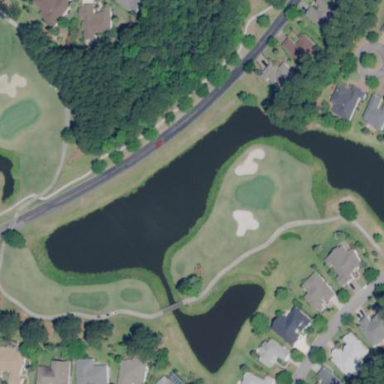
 serving as water hazard for golf course."